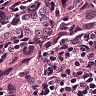
Metastatic tissue present: yes